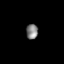
Tissue: skin
Cell type: Others
Senescence score: 0.7516
Nuclear area (px): 177
Mean DAPI intensity: 127.367